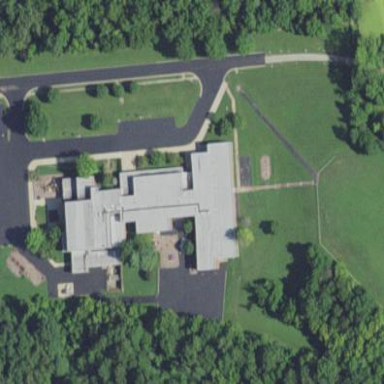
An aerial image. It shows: School.